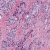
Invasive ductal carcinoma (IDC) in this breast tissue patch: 1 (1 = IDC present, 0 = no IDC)